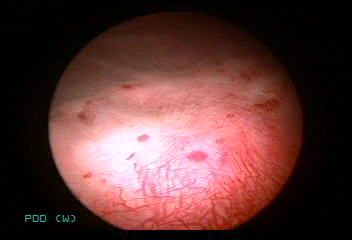
Modality: WLC
Class: Normal mucosa
Bladder cancer association: No